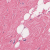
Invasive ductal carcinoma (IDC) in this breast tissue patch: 0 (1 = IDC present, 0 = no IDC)